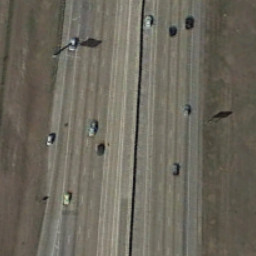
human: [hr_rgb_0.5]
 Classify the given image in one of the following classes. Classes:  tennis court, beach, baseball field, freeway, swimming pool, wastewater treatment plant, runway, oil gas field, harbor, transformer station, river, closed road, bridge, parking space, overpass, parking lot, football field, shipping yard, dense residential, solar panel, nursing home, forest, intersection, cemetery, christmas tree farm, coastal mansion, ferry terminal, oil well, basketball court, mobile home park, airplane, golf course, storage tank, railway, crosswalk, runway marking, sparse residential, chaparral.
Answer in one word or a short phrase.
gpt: freeway